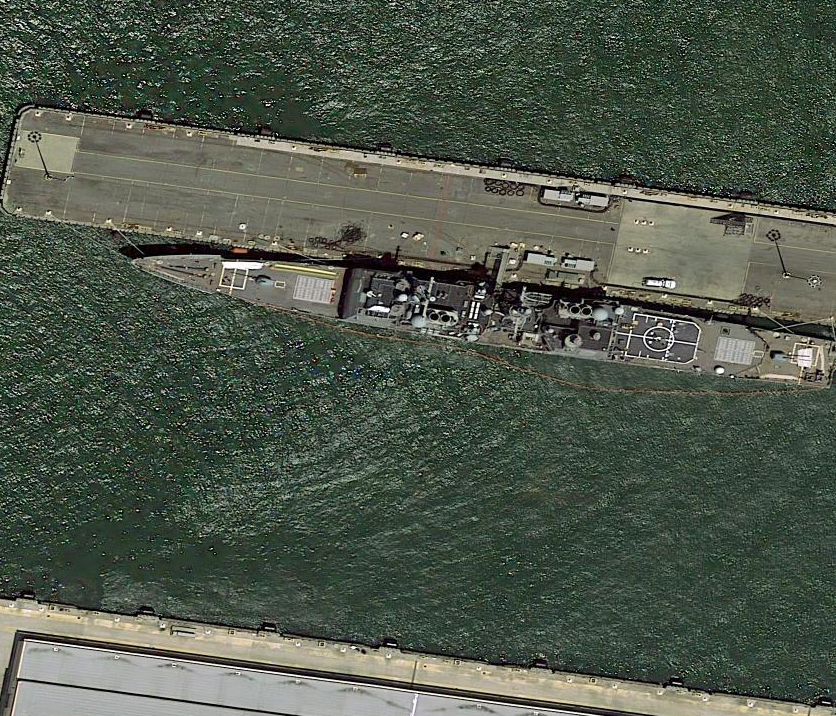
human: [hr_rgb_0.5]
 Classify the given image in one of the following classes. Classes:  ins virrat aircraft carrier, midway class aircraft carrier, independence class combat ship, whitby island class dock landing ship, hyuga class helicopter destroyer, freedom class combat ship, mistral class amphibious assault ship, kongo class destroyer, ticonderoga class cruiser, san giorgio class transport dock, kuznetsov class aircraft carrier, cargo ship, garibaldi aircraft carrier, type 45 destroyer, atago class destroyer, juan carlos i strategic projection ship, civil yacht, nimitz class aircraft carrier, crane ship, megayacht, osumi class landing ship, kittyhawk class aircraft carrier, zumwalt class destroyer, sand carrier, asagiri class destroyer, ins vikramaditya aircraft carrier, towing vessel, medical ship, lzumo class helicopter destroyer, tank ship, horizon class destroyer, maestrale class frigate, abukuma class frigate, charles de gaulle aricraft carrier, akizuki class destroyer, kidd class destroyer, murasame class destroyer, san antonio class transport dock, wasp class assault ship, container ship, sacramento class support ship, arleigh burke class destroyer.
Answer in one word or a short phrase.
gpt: Ticonderoga class cruiser